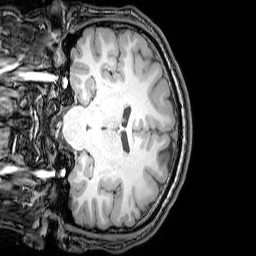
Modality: T1w
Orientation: coronal
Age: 24
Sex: male
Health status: healthy
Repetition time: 0.081 s
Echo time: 0.037 s